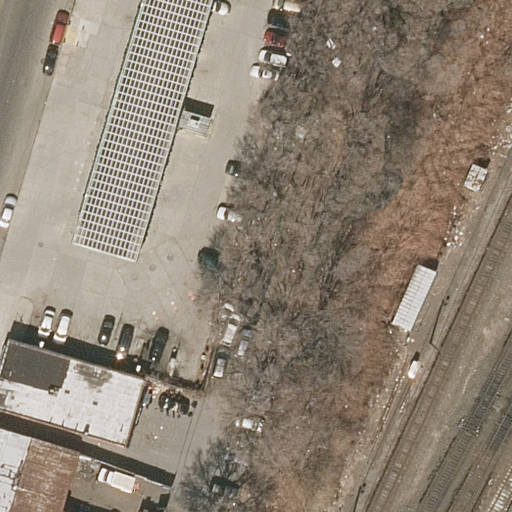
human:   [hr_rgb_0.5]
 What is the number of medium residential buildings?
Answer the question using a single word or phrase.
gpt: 1

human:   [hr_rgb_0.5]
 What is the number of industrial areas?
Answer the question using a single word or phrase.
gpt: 0

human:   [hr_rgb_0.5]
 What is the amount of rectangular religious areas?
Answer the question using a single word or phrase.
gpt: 0

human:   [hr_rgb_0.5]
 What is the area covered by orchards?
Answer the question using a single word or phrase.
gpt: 0m2

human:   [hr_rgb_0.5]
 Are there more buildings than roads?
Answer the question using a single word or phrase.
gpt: yes

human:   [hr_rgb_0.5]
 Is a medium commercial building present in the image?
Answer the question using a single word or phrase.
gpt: no

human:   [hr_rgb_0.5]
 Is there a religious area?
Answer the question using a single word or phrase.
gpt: no

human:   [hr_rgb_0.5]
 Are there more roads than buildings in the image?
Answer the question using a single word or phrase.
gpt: no

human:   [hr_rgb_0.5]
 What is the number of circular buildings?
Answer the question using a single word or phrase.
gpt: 0

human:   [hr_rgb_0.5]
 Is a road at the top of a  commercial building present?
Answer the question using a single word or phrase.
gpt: no

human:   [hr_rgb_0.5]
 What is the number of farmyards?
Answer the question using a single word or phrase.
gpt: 0

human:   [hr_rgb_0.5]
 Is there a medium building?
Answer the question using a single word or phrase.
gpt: yes

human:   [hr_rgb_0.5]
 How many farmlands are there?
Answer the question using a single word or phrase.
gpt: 0

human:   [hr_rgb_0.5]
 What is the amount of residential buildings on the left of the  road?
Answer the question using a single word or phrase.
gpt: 1

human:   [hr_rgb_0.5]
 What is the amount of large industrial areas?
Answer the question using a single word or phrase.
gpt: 0

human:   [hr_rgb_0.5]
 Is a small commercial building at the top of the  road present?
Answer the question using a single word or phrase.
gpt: no

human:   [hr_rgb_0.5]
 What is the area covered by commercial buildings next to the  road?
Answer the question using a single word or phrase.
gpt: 0m2

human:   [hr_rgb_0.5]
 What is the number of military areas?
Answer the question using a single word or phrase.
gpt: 0

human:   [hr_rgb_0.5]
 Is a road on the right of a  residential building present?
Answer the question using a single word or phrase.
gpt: yes

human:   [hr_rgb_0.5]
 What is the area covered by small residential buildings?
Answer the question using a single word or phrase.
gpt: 63m2

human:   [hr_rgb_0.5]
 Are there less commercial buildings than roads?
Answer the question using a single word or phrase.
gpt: yes

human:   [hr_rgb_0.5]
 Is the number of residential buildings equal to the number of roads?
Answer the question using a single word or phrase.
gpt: no

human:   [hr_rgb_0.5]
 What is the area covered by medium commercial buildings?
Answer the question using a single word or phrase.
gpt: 0m2

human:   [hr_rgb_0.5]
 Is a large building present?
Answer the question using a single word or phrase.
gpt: no

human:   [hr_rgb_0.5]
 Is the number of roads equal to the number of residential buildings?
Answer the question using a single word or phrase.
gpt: no

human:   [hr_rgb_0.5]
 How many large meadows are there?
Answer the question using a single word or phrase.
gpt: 0

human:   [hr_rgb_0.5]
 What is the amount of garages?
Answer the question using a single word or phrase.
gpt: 0

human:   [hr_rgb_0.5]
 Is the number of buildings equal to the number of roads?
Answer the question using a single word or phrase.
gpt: no

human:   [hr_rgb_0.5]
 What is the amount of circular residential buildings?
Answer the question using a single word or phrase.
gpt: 0

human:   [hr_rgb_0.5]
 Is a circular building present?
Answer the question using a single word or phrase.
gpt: no

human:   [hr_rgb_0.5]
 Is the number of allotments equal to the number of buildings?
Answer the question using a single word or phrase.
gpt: no

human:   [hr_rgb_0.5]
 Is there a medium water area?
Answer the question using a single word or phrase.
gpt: no

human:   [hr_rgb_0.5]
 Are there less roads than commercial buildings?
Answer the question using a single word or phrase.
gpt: no

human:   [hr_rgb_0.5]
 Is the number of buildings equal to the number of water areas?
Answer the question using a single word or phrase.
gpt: no

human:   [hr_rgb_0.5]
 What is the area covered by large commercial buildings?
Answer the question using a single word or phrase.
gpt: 0m2

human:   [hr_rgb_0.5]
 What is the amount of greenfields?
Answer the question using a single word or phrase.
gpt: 0